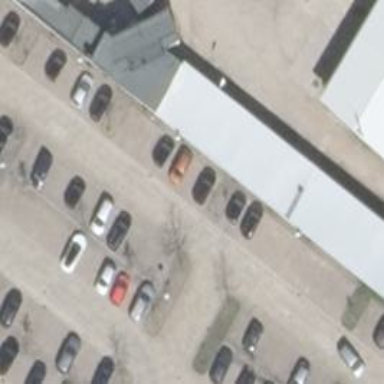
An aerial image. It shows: Group of garages.